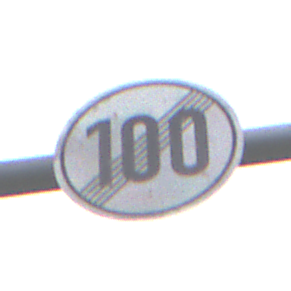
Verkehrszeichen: EndeGeschwindigkeit100
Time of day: Midday
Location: Outdoor (Suburban)
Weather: Overcast
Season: NotSpecified
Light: Natural